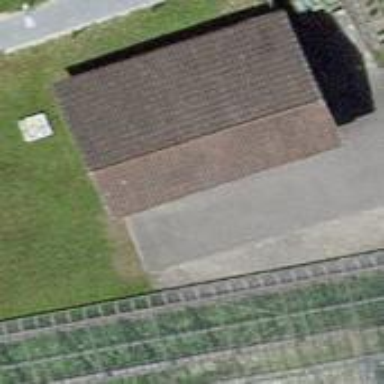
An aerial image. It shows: Garage building.